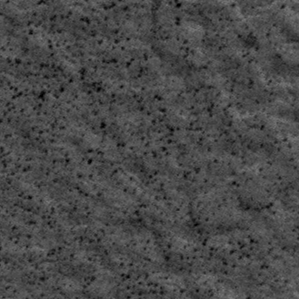
Label: frost